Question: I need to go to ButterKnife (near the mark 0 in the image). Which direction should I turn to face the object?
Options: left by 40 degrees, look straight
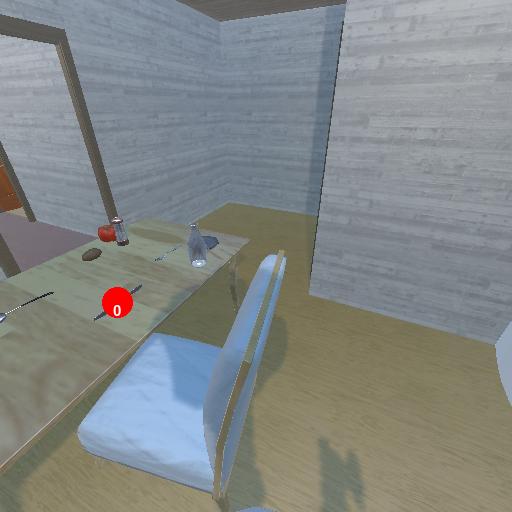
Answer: left by 40 degrees